Field crop: maize
Growth stage: 2
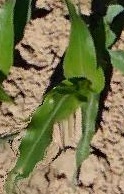
Species: maize